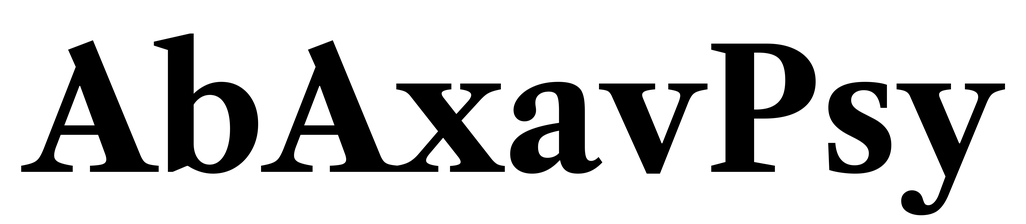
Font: LibreCaslonText_Bold